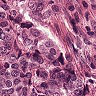
Metastatic tissue present: yes